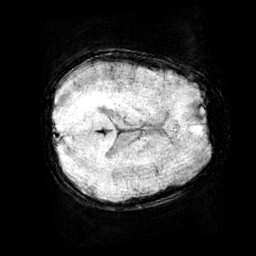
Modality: minIP
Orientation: axial
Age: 12
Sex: female
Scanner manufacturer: siemens
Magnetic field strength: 3 T
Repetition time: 0.027 s
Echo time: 0.02 s